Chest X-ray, PA view. Patient: 65 years old, sex M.
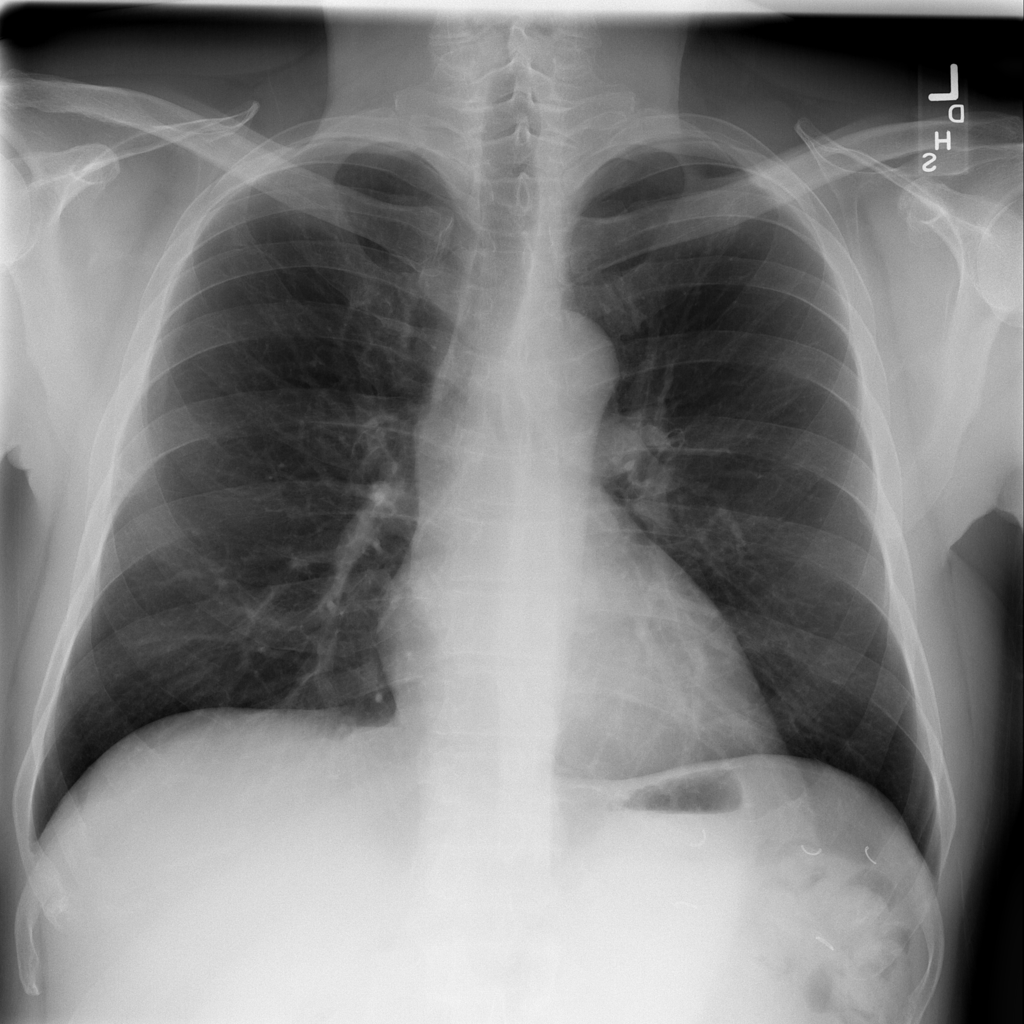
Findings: No Finding